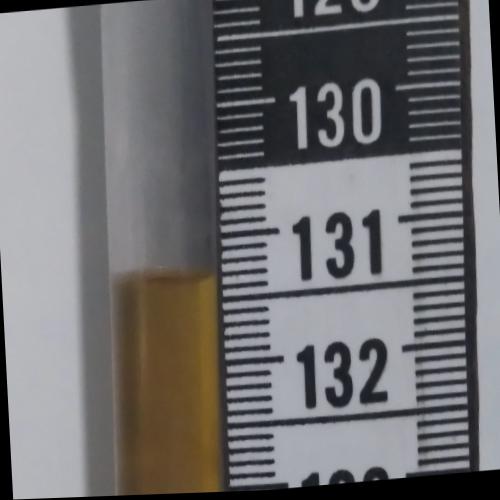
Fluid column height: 131.3 cm